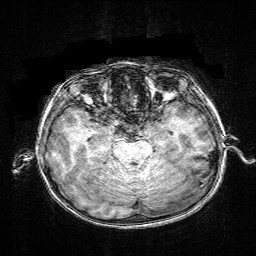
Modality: T1w
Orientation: coronal